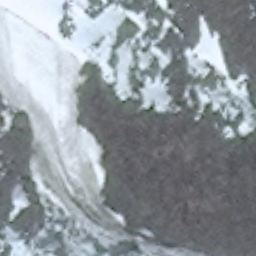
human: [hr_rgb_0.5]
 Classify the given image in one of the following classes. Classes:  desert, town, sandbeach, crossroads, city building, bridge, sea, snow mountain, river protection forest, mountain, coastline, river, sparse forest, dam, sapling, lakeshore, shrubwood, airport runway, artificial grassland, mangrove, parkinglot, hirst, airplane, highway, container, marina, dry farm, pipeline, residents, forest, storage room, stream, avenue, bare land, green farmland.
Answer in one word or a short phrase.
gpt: snow mountain